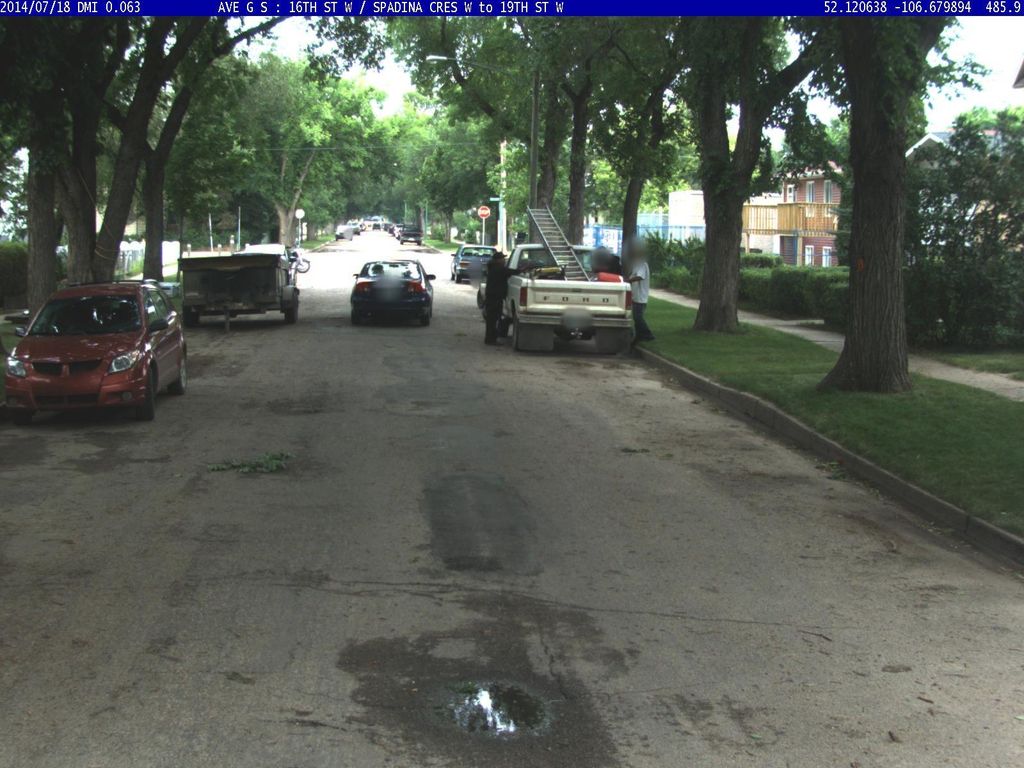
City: saskatoon